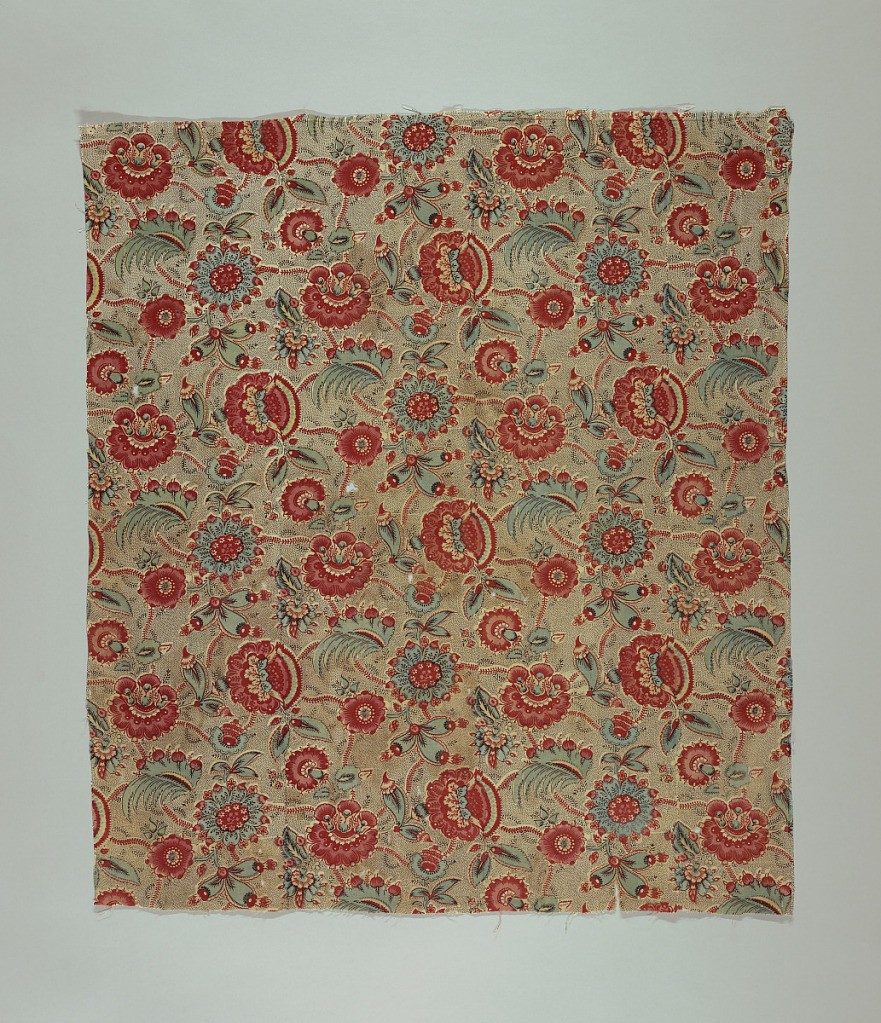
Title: Textile
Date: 18th century
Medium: cotton Technique: block printed, with blue and yellow applied by brush, on plain weave
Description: Length of printed cotton with exotic blossoms on a twisting vine on a white ground with black picotage.